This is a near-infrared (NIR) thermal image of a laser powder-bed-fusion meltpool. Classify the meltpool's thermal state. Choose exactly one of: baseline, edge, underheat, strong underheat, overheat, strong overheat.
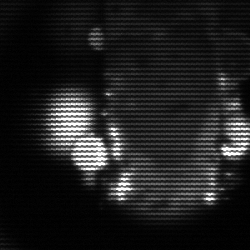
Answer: strong underheat